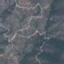
Land use / land cover class: HerbaceousVegetation